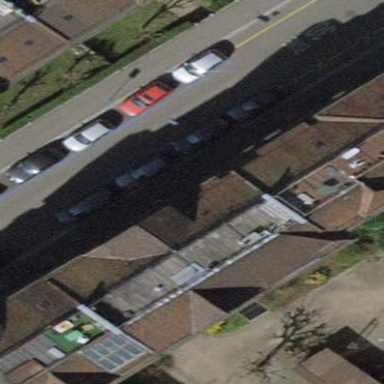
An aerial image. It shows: Parking lane designated for parking.